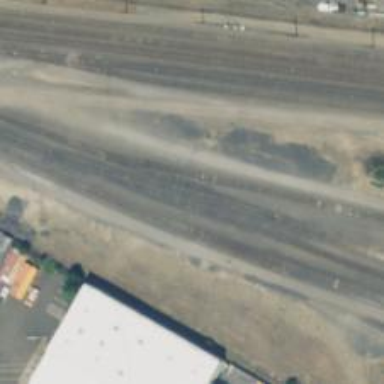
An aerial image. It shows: Railway yard in service.